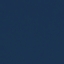
Land use / land cover: SeaLake